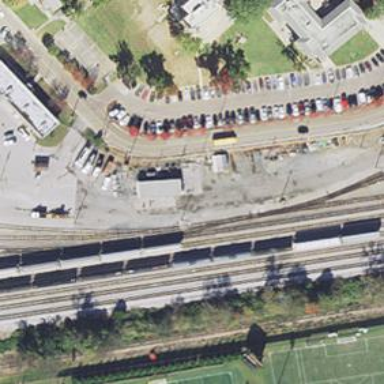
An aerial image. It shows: Railway yard.